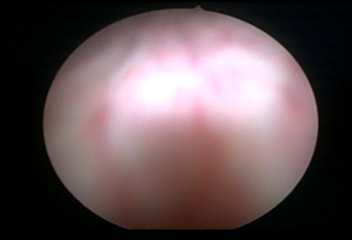
Modality: WLC
Class: Normal mucosa
Bladder cancer association: No